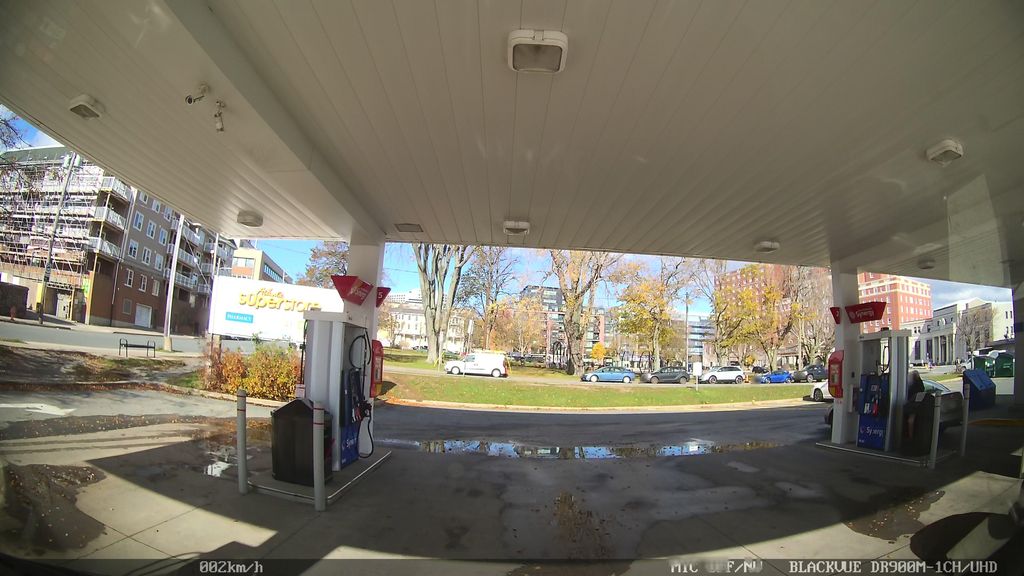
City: halifax